Question: I'm improving my own tools for preparing corporate reports in Excel.
Current exercise: to reduce clicks count related to Power Query editor opening.
Current regular scenario once it needs to change existing query (see screenshot; sorry for non-EN locale in it)
- - - -
Target/preferred scenario:
-
1. Do right-click on smart-table [assosiated with power query]
-
1. Click on my(custom) context menu item for opening Power Query editor
For now:
- - - '''
check is it really clicked over the smart-table
'''
- '''
check/find associated query name
'''
Problem:
Thoughts:
- - - -

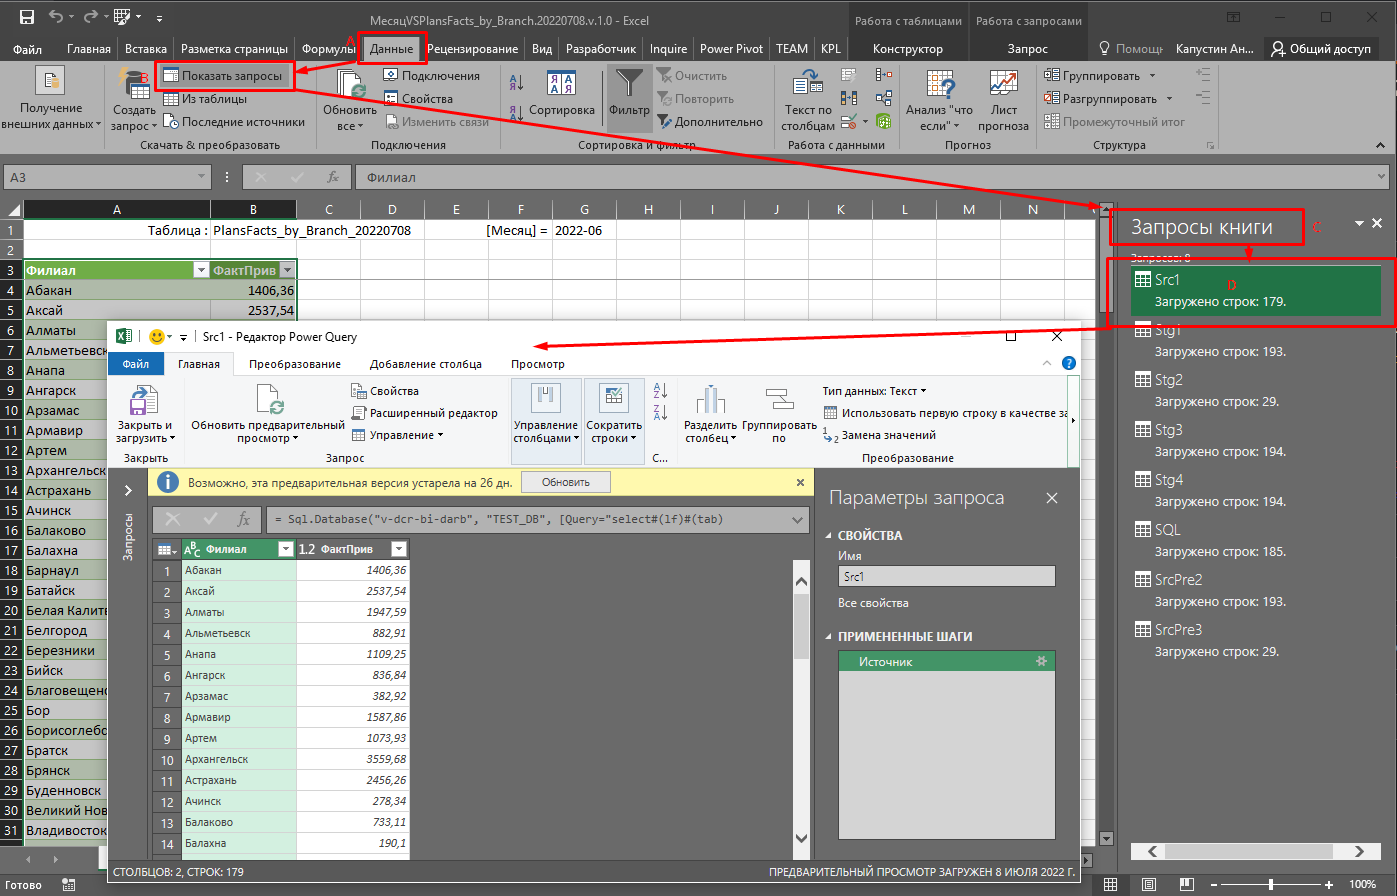
Answer: Thanks to @ALeXceL for moving me to available option.
1. Application.CommandBars.ExecuteMso "PowerQueryLaunchQueryEditor"; see about CommandBars.ExecuteMso and how to identify idMso
2. ONCE active/selected cell is inside smart table assosiated to query THEN editor opens on this query; thats why there is no "input parameter" like QueryName
3. Revised my "Target/preferred scenario"(from initial post); decided to use QAT+ShortCut as it was recommended in comments )